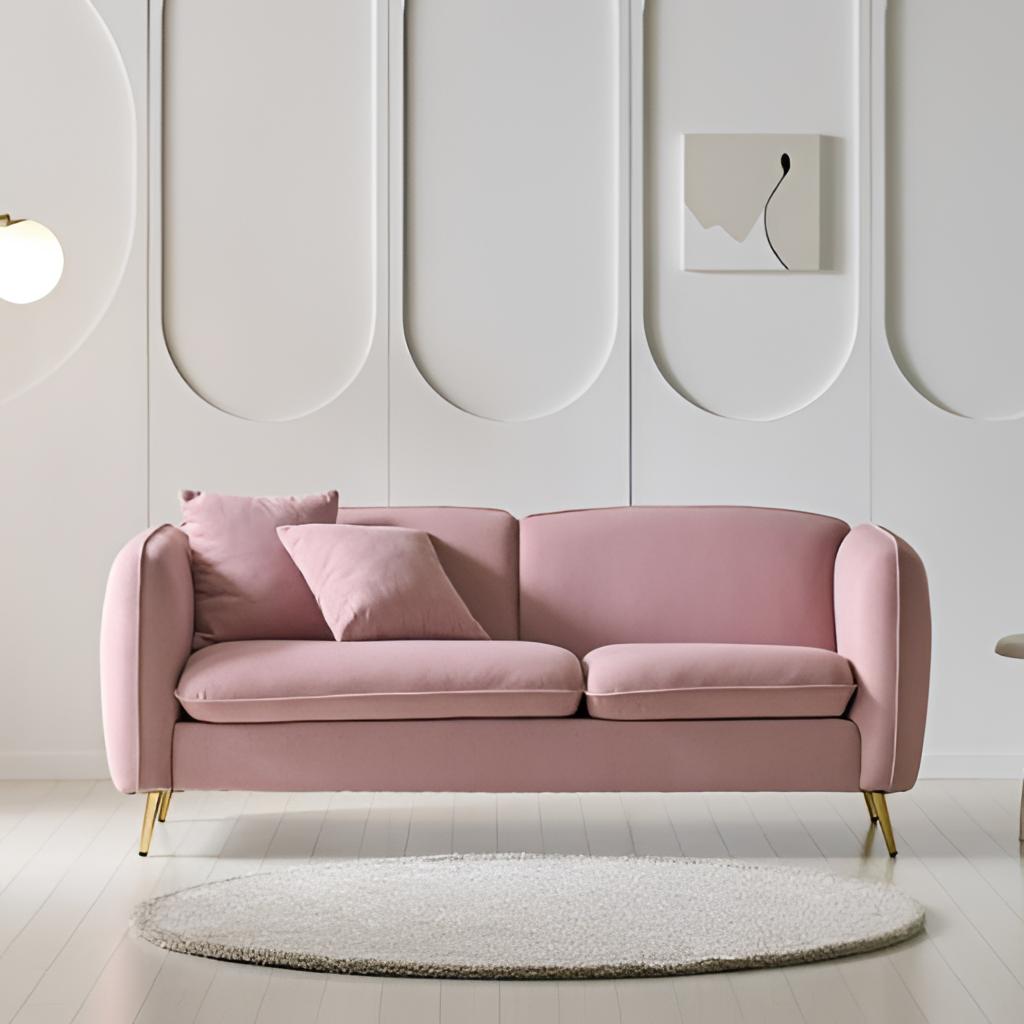
living room, fabric sofa, contemporary, white wood flooring, with plank pattern, white panel wallpaper, with geometric pattern